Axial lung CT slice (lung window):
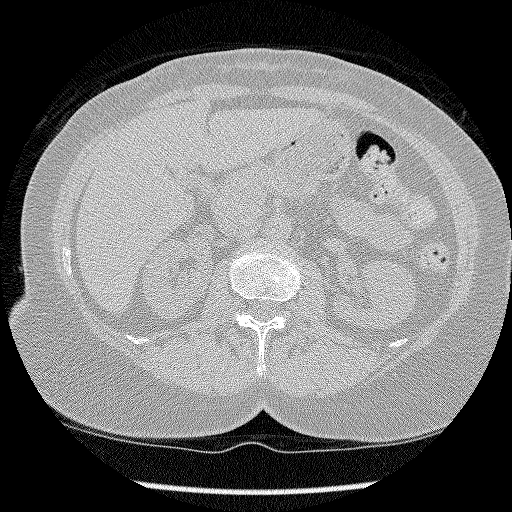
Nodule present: no